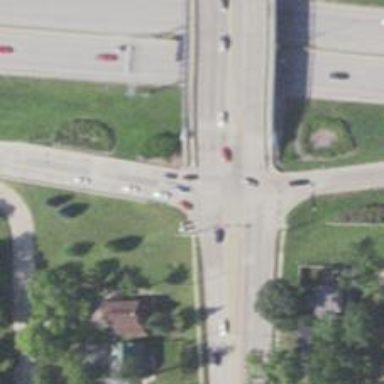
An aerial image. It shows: Marked road crossing.